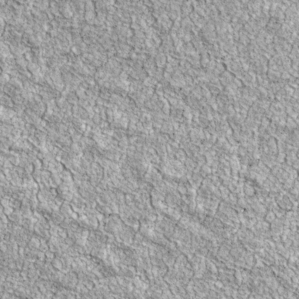
Label: non_frost